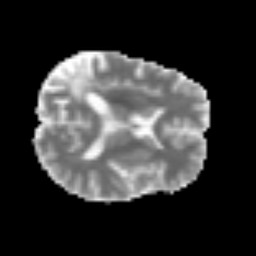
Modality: MD
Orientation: axial
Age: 39
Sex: female
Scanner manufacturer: siemens
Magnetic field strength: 3 T
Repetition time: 3.2 s
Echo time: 0.081 s